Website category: sports
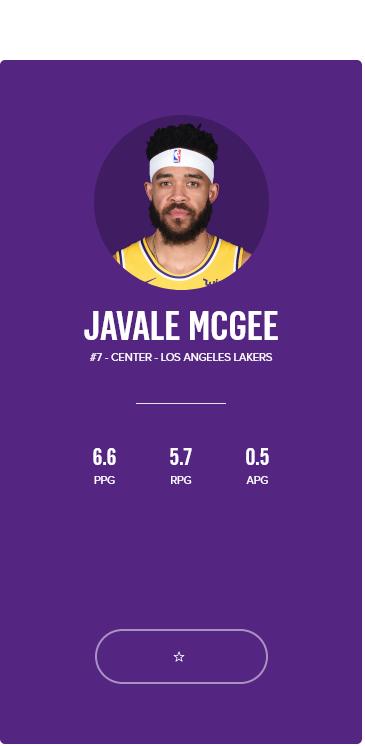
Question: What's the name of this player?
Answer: JAVALE MCGEE

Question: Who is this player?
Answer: JAVALE MCGEE

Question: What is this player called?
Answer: JAVALE MCGEE

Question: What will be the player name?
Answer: JAVALE MCGEE

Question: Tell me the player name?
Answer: JAVALE MCGEE

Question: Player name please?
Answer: JAVALE MCGEE

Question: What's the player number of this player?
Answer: #7

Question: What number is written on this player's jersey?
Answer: #7

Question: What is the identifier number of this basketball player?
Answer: #7

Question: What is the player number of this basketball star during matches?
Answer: #7

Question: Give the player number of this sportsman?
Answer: #7

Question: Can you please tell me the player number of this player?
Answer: #7

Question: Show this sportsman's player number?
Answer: #7

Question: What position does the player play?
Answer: CENTER

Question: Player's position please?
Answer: CENTER

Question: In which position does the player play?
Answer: CENTER

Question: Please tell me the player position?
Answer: CENTER

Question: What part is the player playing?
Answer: CENTER

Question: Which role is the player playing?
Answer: CENTER

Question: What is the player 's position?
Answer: CENTER

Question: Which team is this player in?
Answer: LOS ANGELES LAKERS

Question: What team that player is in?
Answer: LOS ANGELES LAKERS

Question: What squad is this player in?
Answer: LOS ANGELES LAKERS

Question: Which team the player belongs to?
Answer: LOS ANGELES LAKERS

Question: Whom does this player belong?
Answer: LOS ANGELES LAKERS

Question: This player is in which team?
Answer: LOS ANGELES LAKERS

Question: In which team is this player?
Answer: LOS ANGELES LAKERS

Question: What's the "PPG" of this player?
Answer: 6.6

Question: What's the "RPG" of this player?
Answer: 5.7

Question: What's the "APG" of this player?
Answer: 0.5

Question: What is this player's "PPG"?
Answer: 6.6

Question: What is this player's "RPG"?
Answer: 5.7

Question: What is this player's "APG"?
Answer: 0.5

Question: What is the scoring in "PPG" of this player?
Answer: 6.6

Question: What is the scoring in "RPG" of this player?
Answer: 5.7

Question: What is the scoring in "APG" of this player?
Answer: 0.5

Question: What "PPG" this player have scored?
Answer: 6.6

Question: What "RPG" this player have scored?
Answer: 5.7

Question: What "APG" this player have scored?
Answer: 0.5

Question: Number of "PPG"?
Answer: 6.6

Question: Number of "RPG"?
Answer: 5.7

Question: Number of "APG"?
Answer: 0.5

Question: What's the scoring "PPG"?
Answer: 6.6

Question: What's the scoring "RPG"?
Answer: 5.7

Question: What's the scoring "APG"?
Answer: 0.5